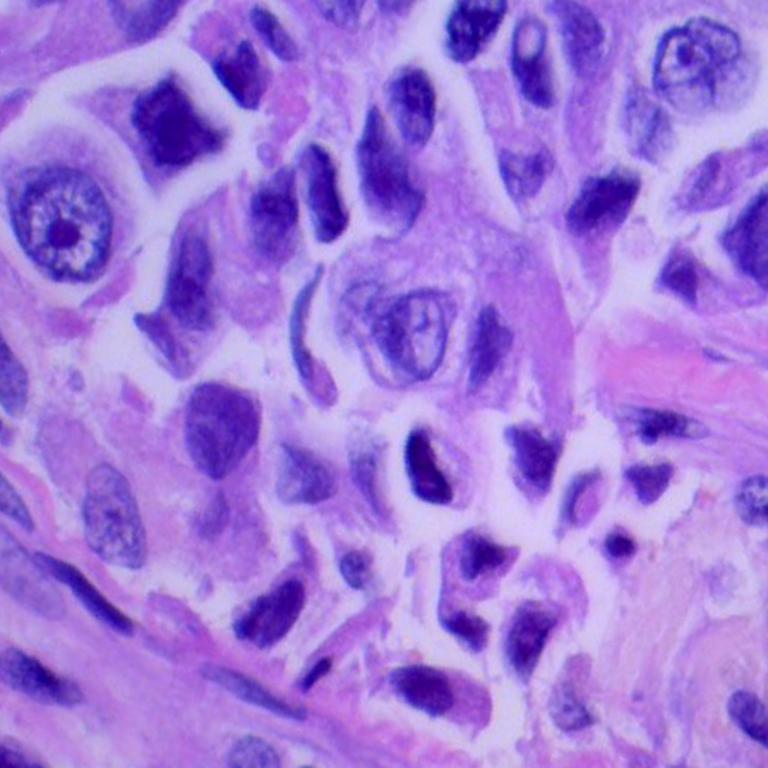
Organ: lung
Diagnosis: adenocarcinomas